Question: I use rsyslog with the default config, traditional template. Rsyslog sends all syslog to fluentd.
My fluentd config:
'''
<source>
@type syslog
port 5140
tag rsyslog
</source>
<match rsyslog.*.*>
@type elasticsearch
host localhost
port 9200
logstash_format true
</match>
'''
Kibana:

How to add severity and facility fields to Kibana?
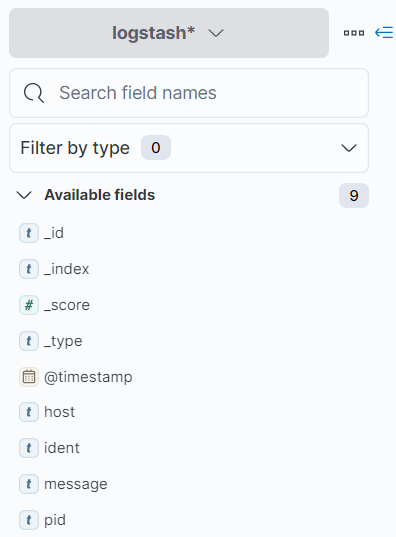
Answer: You can configure 'severity_key' (<URL> config to extract severity and facility.
So something like this should work:
'''
<source>
@type syslog
port 5140
tag rsyslog
severity_key severity
facility_key facility
</source>
'''